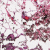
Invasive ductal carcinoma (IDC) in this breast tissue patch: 0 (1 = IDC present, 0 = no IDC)